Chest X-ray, PA view. Patient: 75 years old, sex F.
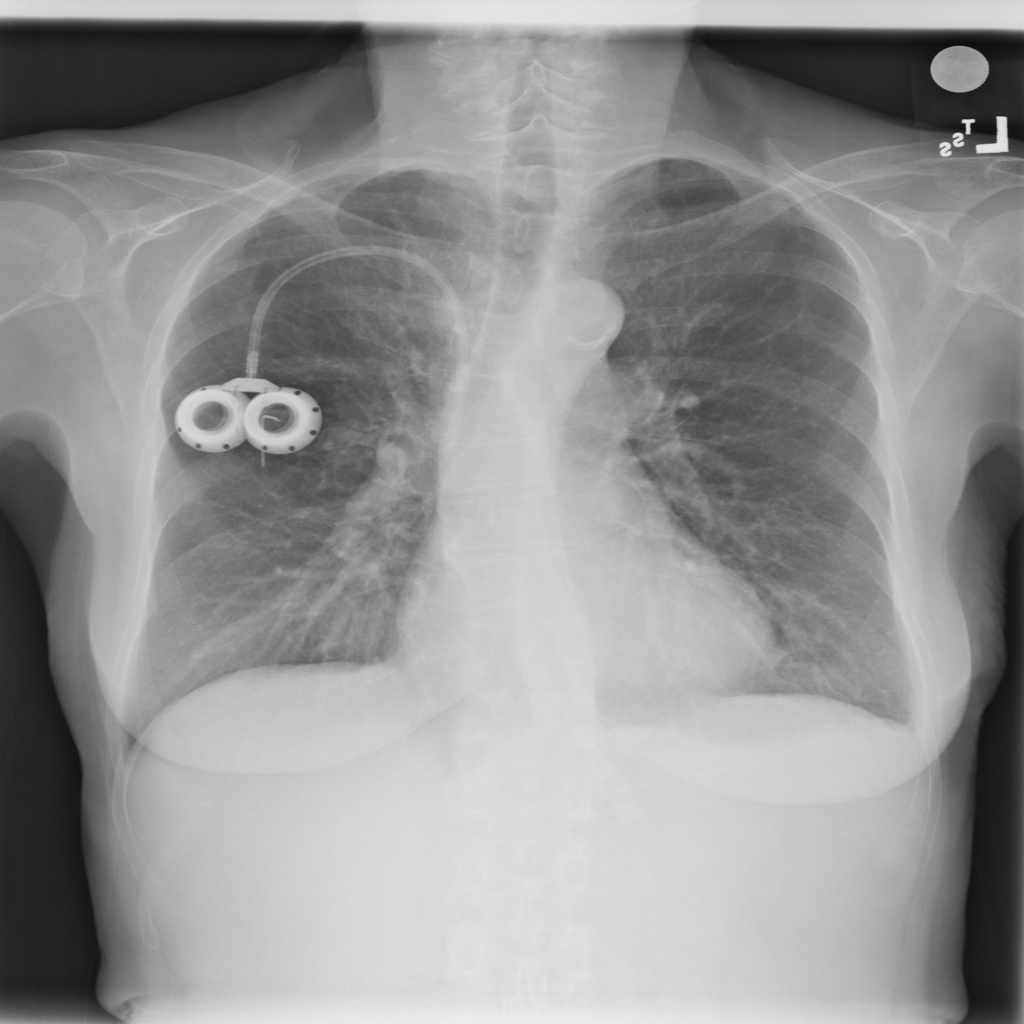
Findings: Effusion